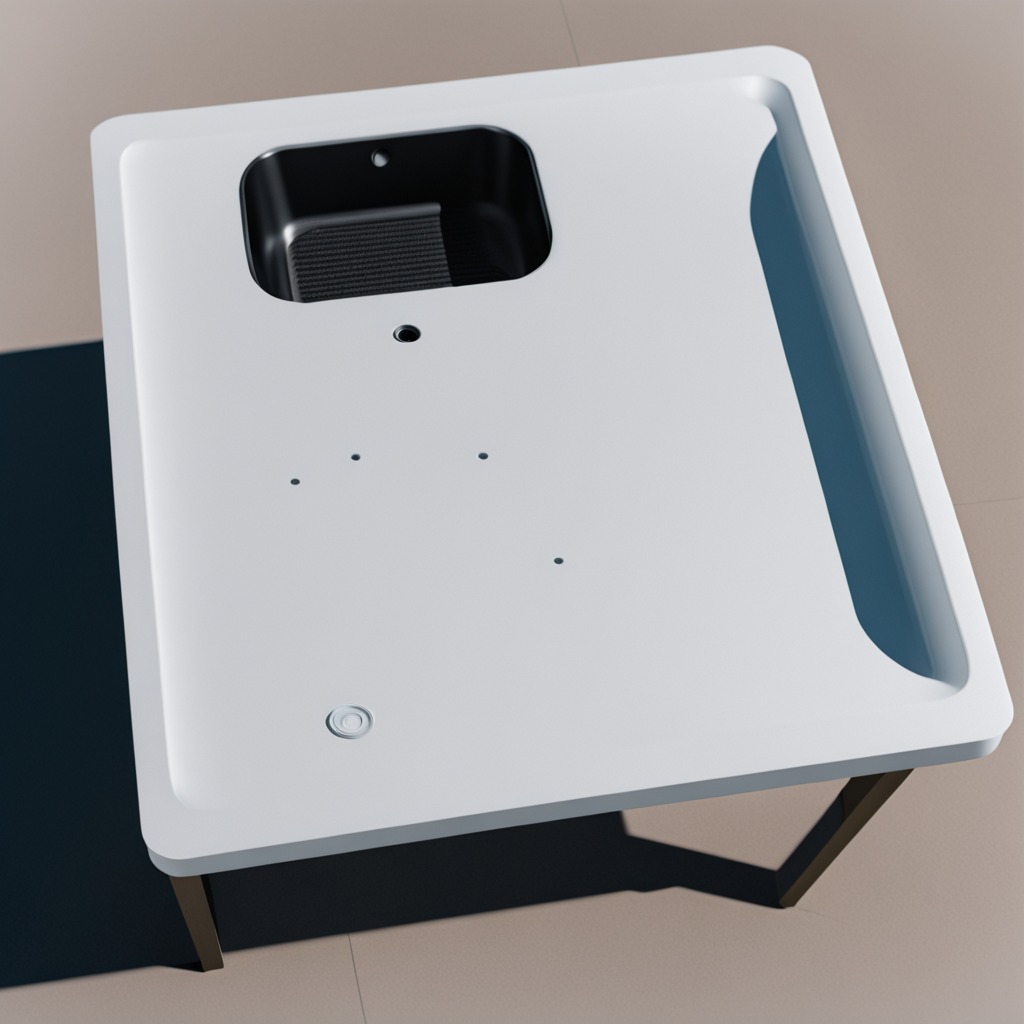
A flat metal washer is lying on the utility table in a temporary outdoor tool station.